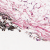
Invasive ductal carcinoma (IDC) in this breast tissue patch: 0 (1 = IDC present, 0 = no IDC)